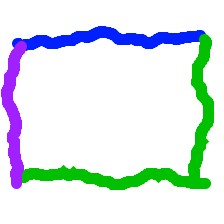
Shape: rectangle